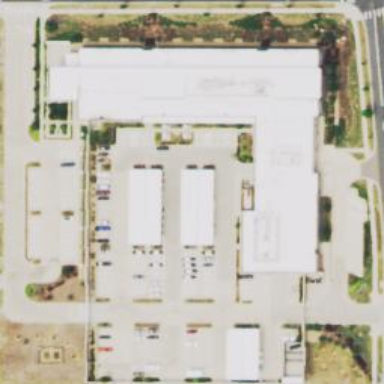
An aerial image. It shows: Industrial depot area.